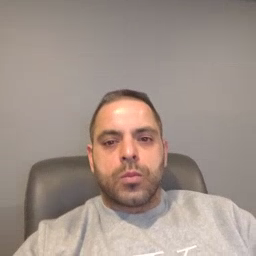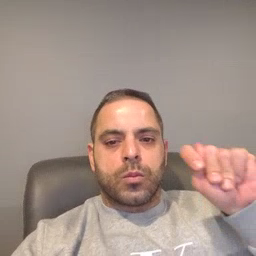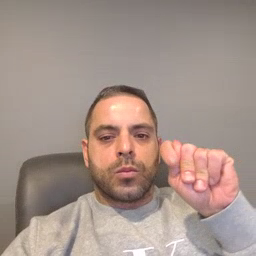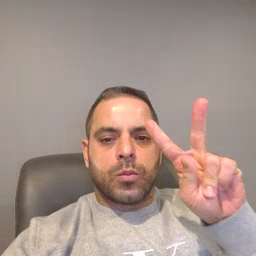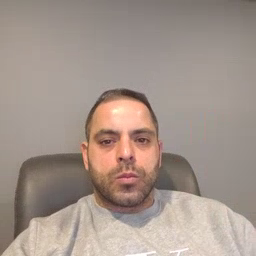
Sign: TV